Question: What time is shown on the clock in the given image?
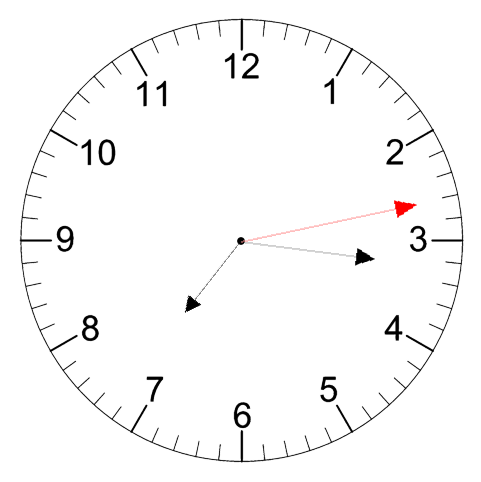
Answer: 07:16:13